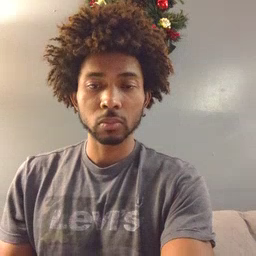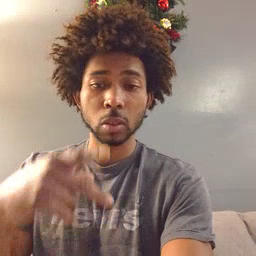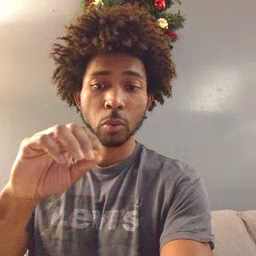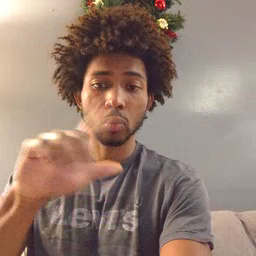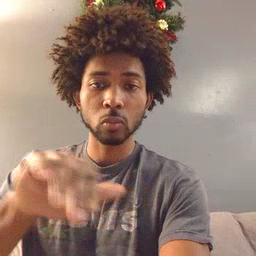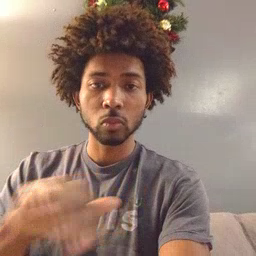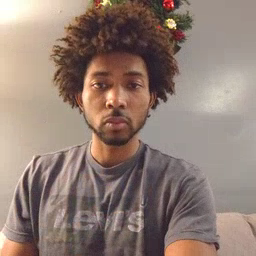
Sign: pool